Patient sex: M
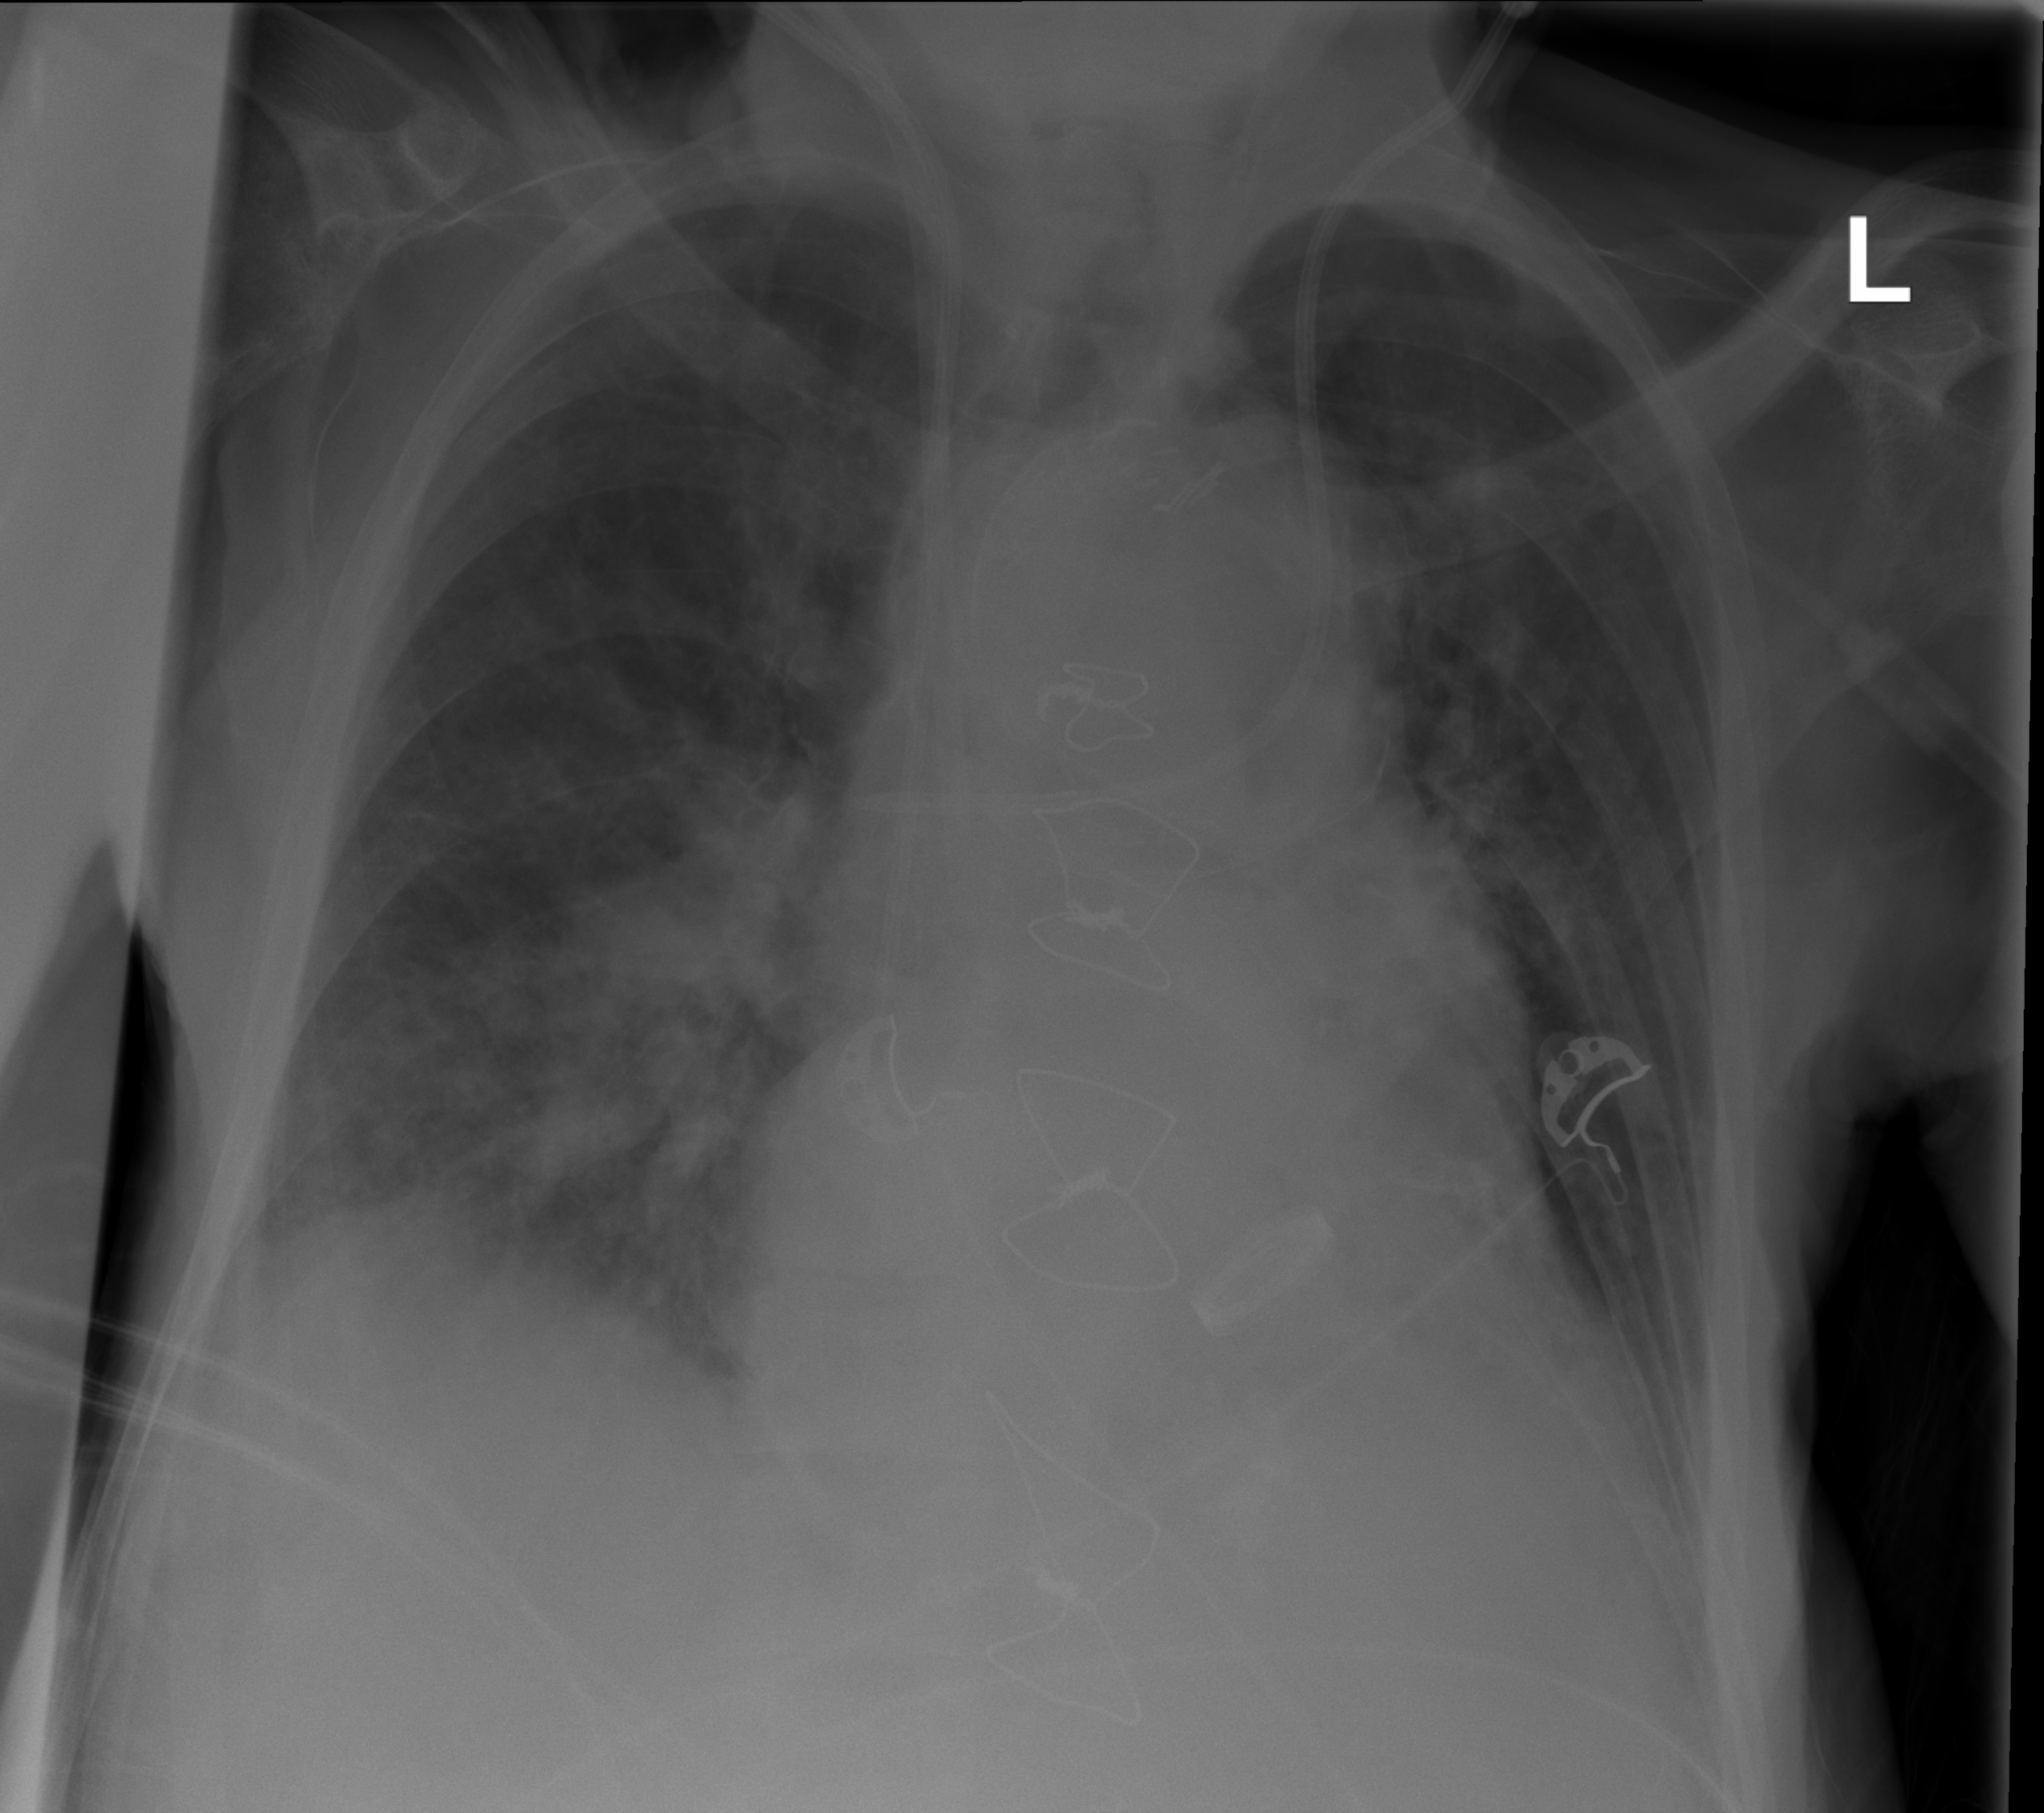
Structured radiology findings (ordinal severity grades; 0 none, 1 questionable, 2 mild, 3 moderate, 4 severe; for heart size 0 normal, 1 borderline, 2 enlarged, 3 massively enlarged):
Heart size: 3
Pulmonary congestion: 0
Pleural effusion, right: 2
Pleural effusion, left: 2
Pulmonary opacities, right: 3
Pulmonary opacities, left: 2
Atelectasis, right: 2
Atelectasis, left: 2